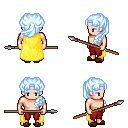
a pixel art fantasy rpg character, male body template, human, light skin, yellow cape, red pants, white cyan princess hairstyle, brown slippers, spear, four views (front, back, left, right), 2x2 character sprite sheet, small pixel art, hard edges, no anti-aliasing